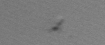
Label: detritus